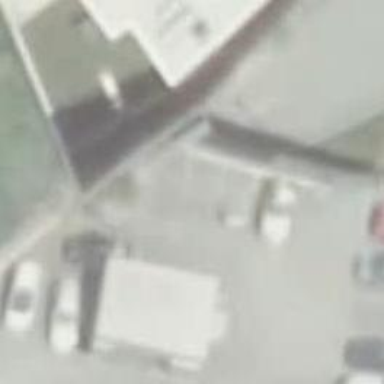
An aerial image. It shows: Parking entrance.